Aerial crown-view tile of a tropical tree (Barro Colorado Island, Panama), acquired 20250915:
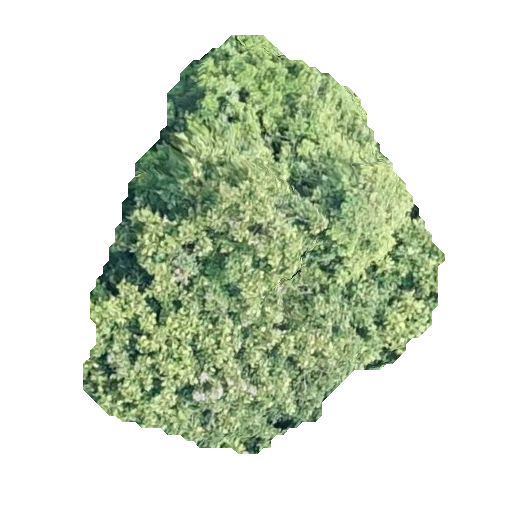
Species: Dipteryx oleifera
GBIF accepted scientific name: Dipteryx oleifera
Crown area: 144.373 m²